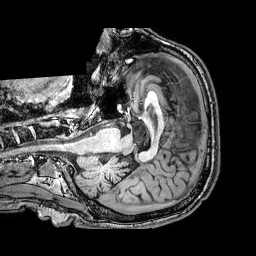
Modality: T1w
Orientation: axial
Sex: male
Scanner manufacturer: philips
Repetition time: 0.008168 s
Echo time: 0.00374 s